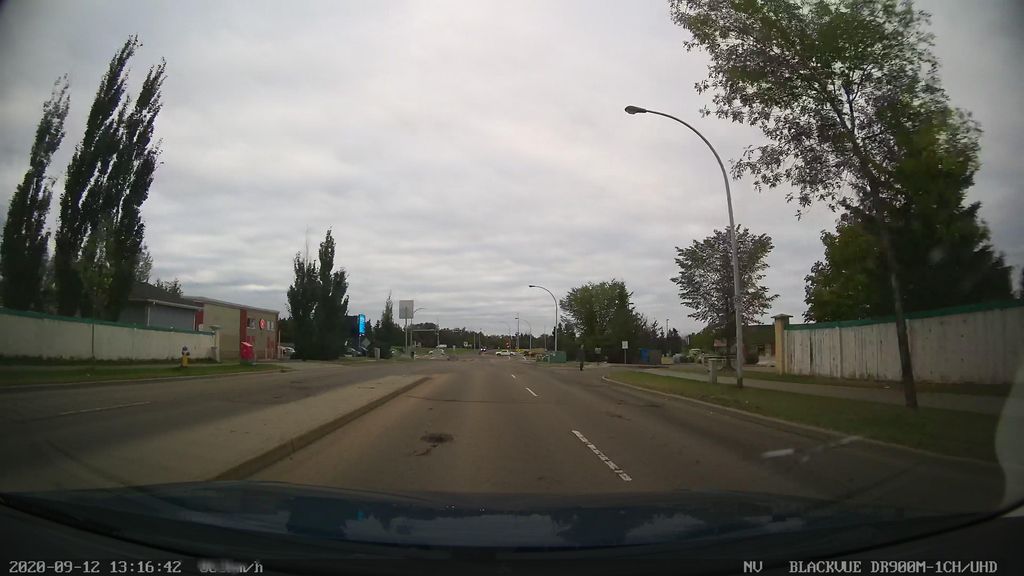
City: edmonton